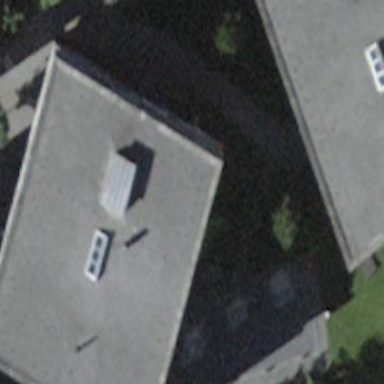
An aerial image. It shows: Hotel building.